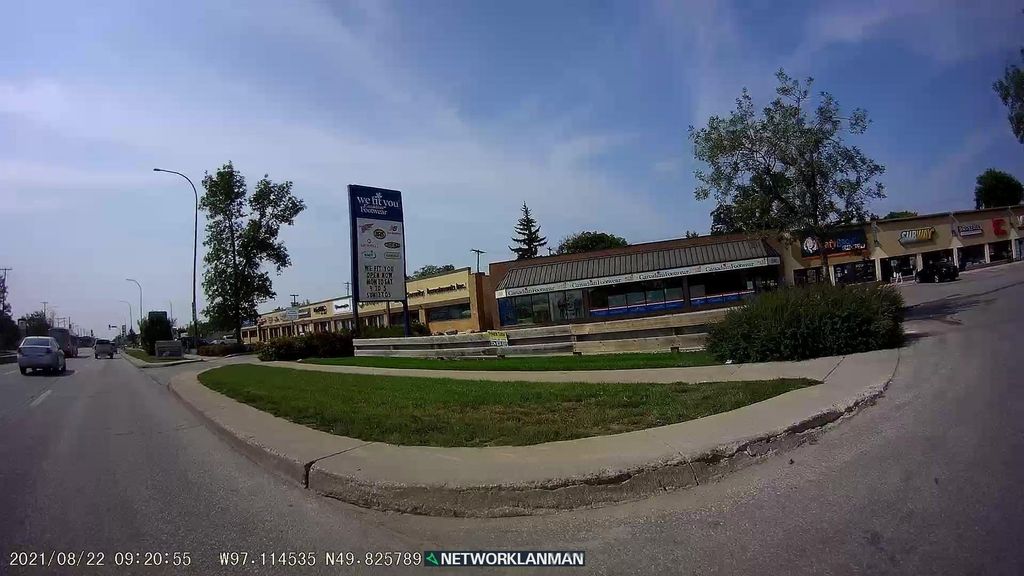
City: winnipeg